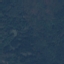
Land use / land cover class: Forest